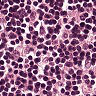
Metastatic tissue present: no